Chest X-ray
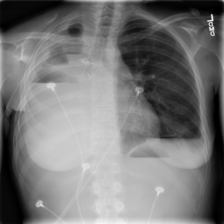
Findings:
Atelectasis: negative
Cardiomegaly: negative
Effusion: negative
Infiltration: negative
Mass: negative
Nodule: negative
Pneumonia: negative
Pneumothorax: negative
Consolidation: negative
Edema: negative
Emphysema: negative
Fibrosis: negative
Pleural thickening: negative
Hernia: negative